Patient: sex M, age 47
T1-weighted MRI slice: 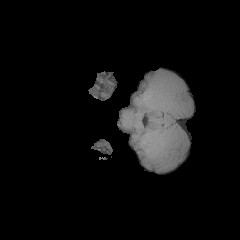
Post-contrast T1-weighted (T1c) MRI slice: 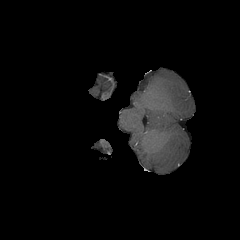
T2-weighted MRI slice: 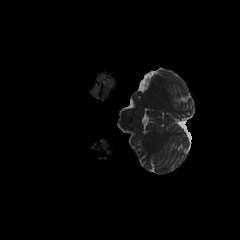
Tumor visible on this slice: no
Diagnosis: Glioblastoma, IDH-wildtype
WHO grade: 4